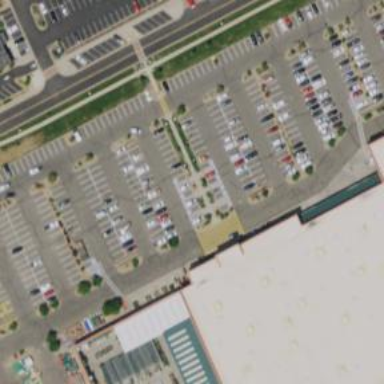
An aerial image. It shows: Parking space.